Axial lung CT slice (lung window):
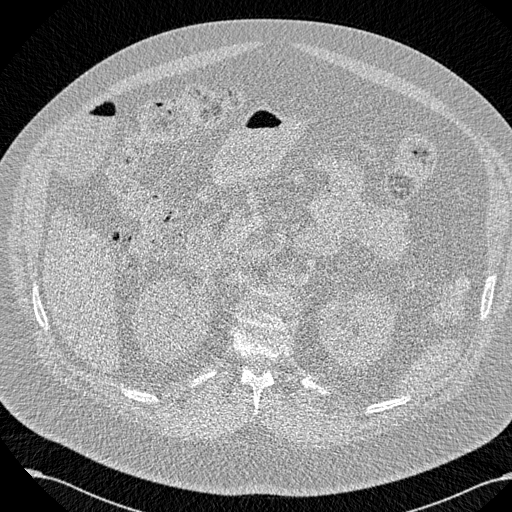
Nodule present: no